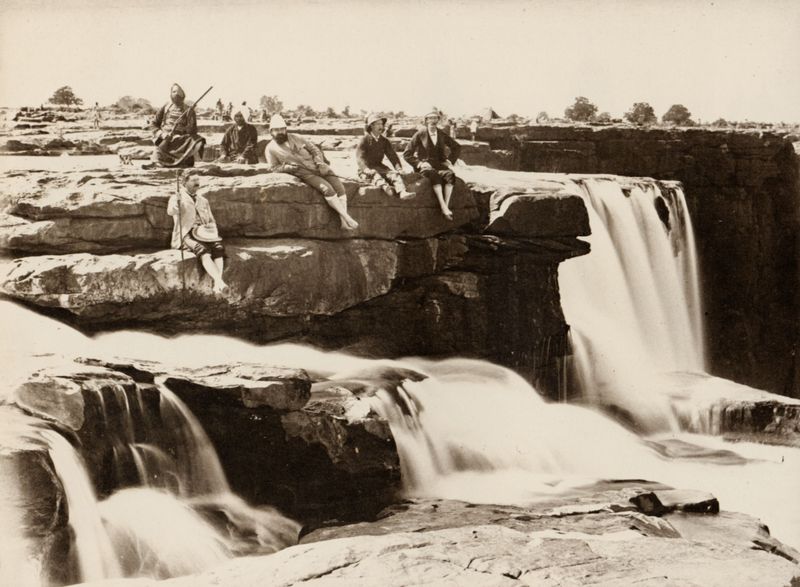
Titel: Sir Lepel Griffin (Mitte) und Gesellschaft beim Chichai Wasserfall
Künstler: Raja Lala Deen Dayal
Schlagwörter: baum, felsen, gruppe, himmel, nackt, wasser, weiß, bäume, fluss, landschaft, menschen, sitzen, grau, hut, hüte, licht, männer, schwarz, steine, bach, ebene, flusslauf, horizont, natur, büsche, flach, gewässer, sonne, wasserfall, stock, beine, gischt, sommer, stab, russland, afrika, fels, ausflug, pause, rast, amerika, sepia, strom, sitzende, fallen, klippe, foto, fotografie, photographie, barfuß, schwarz-weiss, soldat, stöcke, stiefel, jagd, photo, jäger, gewehr, wanderer, fall, wildnis, platten, jagt, entdecker, angler, angeln, touristen, foto fotografie, wasserfälle, safari, expedition, tropenhelm, felsplateau, 1900